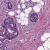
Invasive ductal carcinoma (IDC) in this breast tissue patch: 0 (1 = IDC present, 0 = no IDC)